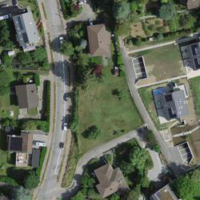
EUNIS habitat code: 55
Species observed at this site:
Ichthyosaura alpestris